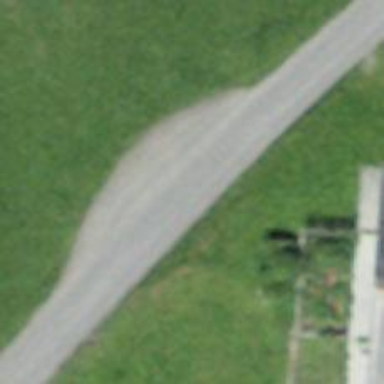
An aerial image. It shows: Passing place on the road.